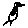
Label: bird